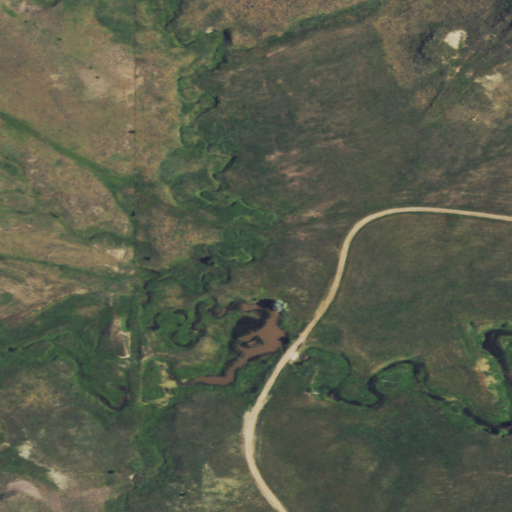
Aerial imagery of valley in Wyoming named Line Draw containing shrub, grassland, pasture, and herbaceous wetlands